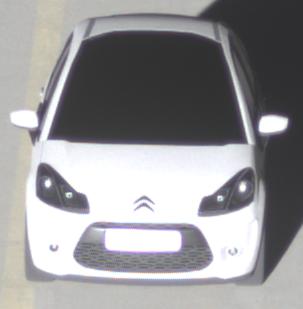
Make: Citroen
Model: C3 1.1
Detailed model: C3 (II)
Model produced from: 2010/01
Model produced until: 2012/03
Doors: 5
Color: gray
Road condition: wet road
Daytime: sunrise or sunset
Contrast: high contrast